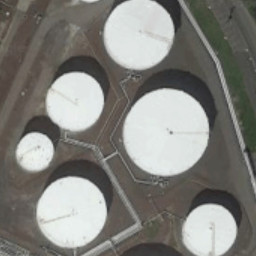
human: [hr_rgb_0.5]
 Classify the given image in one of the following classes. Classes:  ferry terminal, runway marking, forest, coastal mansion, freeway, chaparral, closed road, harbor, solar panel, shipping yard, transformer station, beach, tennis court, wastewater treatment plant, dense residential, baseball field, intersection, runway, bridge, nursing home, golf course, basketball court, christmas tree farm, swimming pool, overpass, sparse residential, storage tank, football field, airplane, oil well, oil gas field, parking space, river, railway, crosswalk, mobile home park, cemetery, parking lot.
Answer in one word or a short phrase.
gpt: storage tank